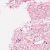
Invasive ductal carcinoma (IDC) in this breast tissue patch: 0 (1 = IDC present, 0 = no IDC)